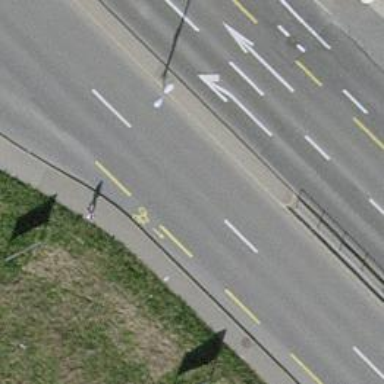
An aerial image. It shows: Secondary road with asphalt surface. The right sidewalk also has asphalt surface.